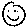
Label: smiley face